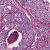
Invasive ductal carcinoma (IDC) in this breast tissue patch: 0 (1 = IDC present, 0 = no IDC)